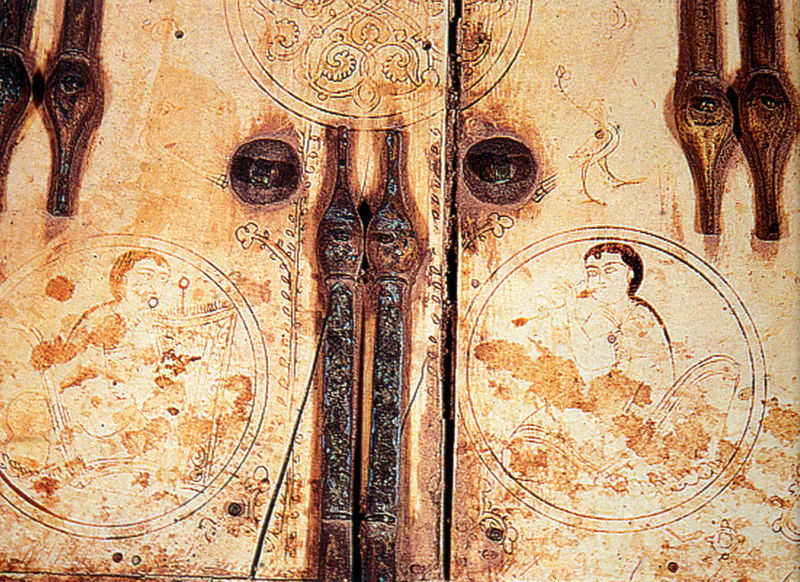
Titel: Kästchen, bemalt (Detail Deckel)
Standort: Novara di Sicilia
Institution: Chiesa di Santa Maria dell'Assunta
Schlagwörter: mann, vogel, frauen, gelb, menschen, ocker, ausschnitt, blume, blumen, braun, dunkelbraun, frau, hell, holz, männer, orange, schmuck, tisch, tür, weiss, zeichen, rot, tier, beige, muster, ornament, wand, architektur, augen, stein, bild, instrument, ast, figur, gold, haare, paar, blatt, instrumente, musik, musiker, knopf, kreis, rund, tondo, ranken, relief, bein, japan, bilder, papier, schrank, man, zwei, vergilbt, linien, figuren, dekoration, weiblich, spielen, detail, pfeife, symmetrie, dekor, figurativ, floral, musikinstrument, musizieren, ornamente, verzierung, metall, bronze, junge, erotik, nagel, nägel, knöpfe, nieten, tor, bemalt, foto, fotografie, photographie, punkte, kante, griff, spiel, eisen, schild, truhe, buch, bruan, medaillon, orient, orientalisch, zweig, symmetrisch, asien, kupfer, seite, stilisiert, kreise, asiatisch, kiste, pfau, lilie, gravierung, gravur, ranke, intarsie, schnitzerei, kasten, photo, flecken, stück, geometrisch, flöte, griffe, orgel, farbfoto, antik, saiteninstrument, beschlag, holt, schatulle, harfe, bemalung, david, indien, pfeifen, flöten, blech, schrein, kästchen, persien, behälter, aufnahme, flötenspieler, handschrift, aufbewahrung, beschläge, schanier, schaniere, kerben, elfenbein, prägung, teile, tondi, medaillons, musikinstrumente, beschädigt, blasrohr, spalte, eingraviert, indisch, gesprungen, eingeritzt, verrostet, doppelkreise, bengalien, instrumenten, musikinstrumenten, orgen, schatlle, sitar, sithar, lotussitz, clipeus, bonze, mundstück, könig david, sabel, flötenspielerin, meldoie